Field crop: maize
Growth stage: 1
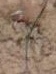
Species: salsola